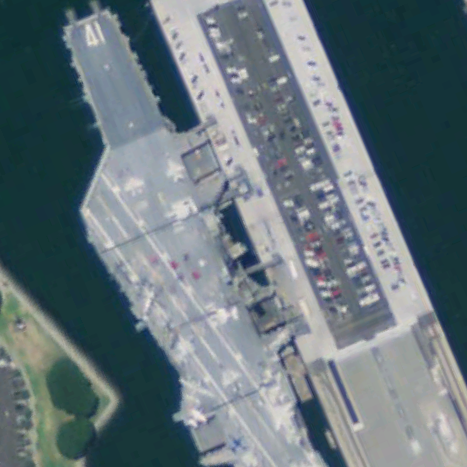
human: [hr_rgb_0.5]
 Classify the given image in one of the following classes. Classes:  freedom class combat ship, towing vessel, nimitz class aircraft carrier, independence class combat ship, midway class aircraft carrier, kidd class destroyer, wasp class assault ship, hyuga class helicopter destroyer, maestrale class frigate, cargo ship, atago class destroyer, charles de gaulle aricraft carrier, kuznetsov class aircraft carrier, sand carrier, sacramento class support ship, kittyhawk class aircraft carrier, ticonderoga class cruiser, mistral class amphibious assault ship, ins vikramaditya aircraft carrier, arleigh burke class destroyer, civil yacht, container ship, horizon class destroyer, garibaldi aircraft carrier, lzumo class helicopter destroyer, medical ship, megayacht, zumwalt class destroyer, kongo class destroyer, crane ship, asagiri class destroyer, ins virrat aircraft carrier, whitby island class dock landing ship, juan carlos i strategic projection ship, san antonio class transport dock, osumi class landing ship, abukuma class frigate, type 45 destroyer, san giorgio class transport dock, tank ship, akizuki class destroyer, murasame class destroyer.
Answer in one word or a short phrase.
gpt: Midway class aircraft carrier